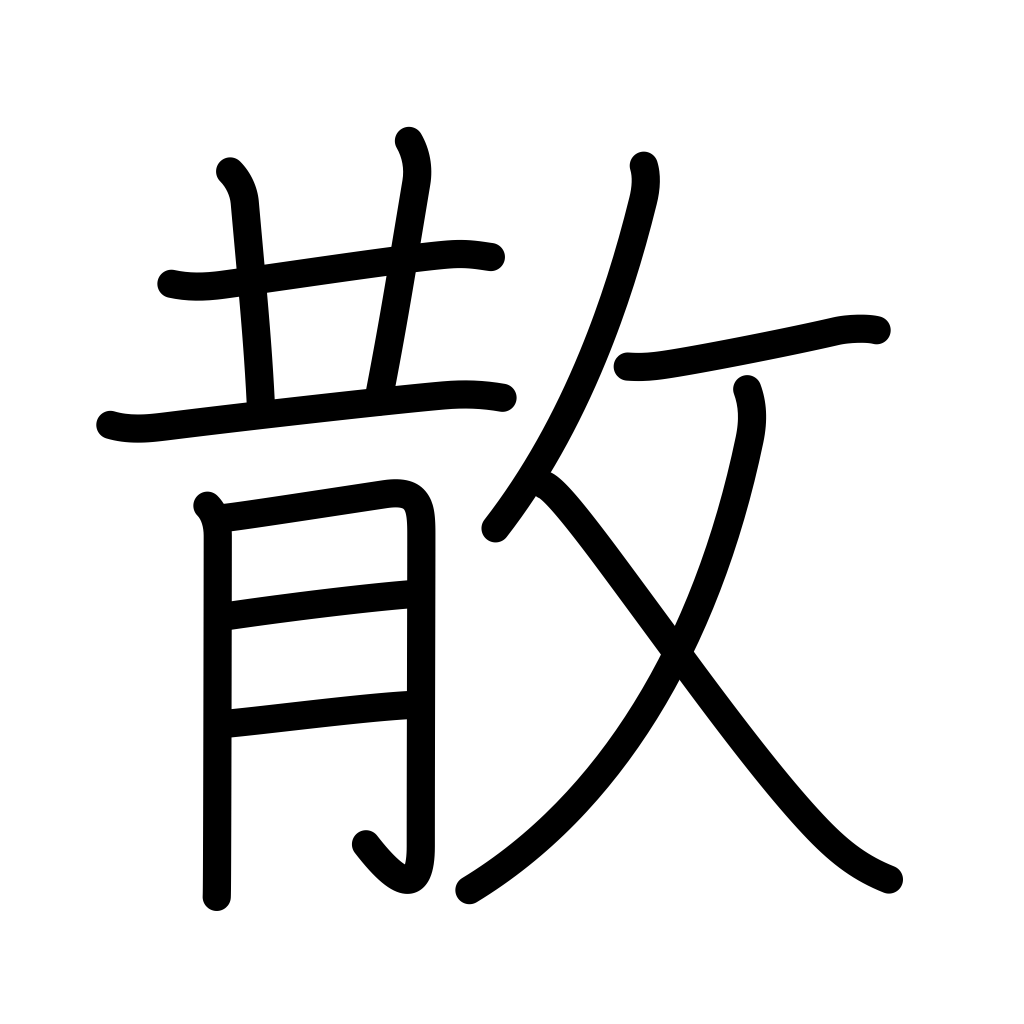
Meaning: scatter, disperse, spend, squander